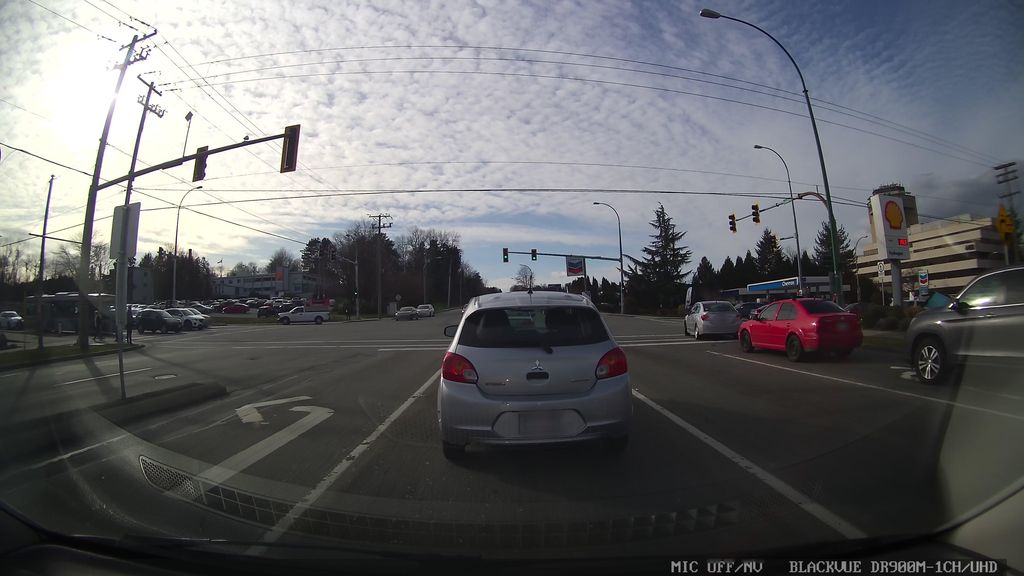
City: vancouver